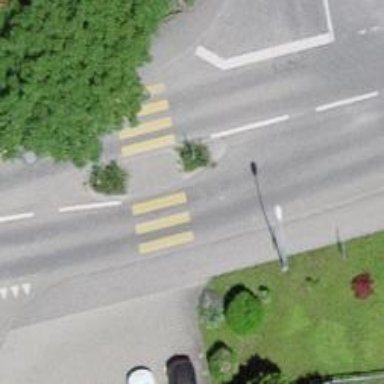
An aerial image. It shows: Uncontrolled crossing with zebra marking and island in the middle.